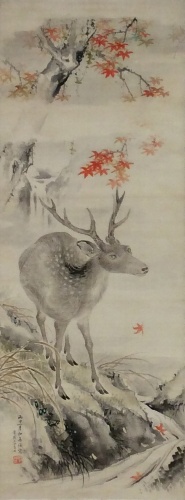
Artist: Taki Katei
Artist bio: Japanese, 1830–1901
Date: dated January 1896
Object type: Hanging scroll
Classification: Paintings
Medium: Hanging scroll; ink and color on silk
Culture: Japan
Period: Meiji period (1868–1912)
Dimensions: 43 1/16 x 16 3/8 in. (109.4 x 41.6 cm)
Department: Asian Art
Credit line: Gift of Daniel Slott, 1981
Accession year: 1981
Repository: Metropolitan Museum of Art, New York, NY
Tags: Deer